Question: I am trying to determine the difference between the date of a file in a directory and the current date, I have tried calculating two ways:
'''
$fileUnixTimeDate = filemtime($file);
$fileFormattedDate = date('m/d/y',filemtime($file));
$todayUnixTimeDate = time();
$todayFormattedDate = date('m/d/y',time());
$unixDifference = $todayUnixTimeDate - $fileUnixTimeDate;
$formattedDifference = $todayFormattedDate - $fileFormattedDate;
'''
This is the result for two files in the directory:

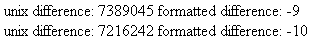
Answer: I can only assume that you're trying to get the number of days' difference:
'''
$fileUnixTimeDate = filemtime($file);
$todayUnixTimeDate = time();
$unixDifference = $todayUnixTimeDate - $fileUnixTimeDate;
$daysDifference = $unixDifference/86400;
'''
86400 because there are 86400 seconds in 1 day.
'$daysDifference' would contain the amount of days.